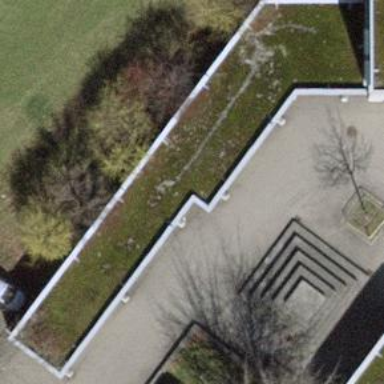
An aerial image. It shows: View of roof of building.